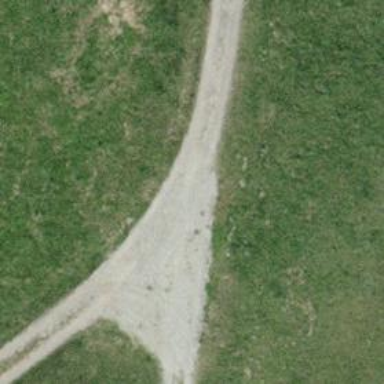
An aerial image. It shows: Compacted grade3 track.